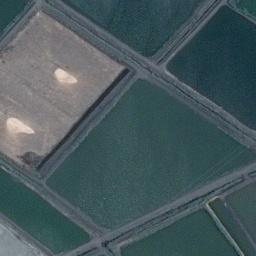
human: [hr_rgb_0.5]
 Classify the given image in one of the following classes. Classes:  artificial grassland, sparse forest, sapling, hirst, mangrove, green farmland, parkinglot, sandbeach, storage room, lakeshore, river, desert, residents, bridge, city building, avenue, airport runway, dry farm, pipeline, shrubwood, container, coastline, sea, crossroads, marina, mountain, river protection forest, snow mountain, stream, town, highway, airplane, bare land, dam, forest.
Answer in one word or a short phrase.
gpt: green farmland